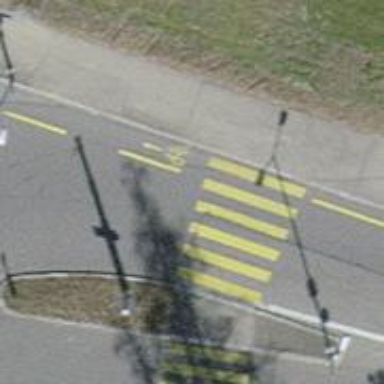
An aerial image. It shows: Uncontrolled zebra crossing on the road.